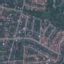
Land use / land cover class: Residential